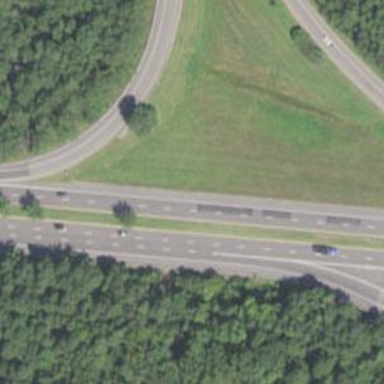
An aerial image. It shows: Motorway junction.